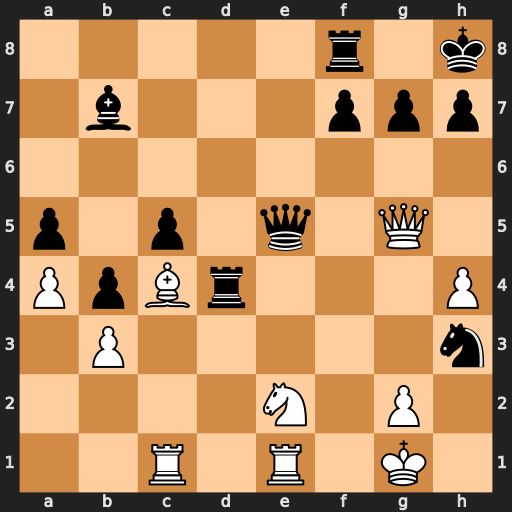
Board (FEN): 5r1k/1b3ppp/8/p1p1q1Q1/PpBr3P/1P5n/4N1P1/2R1R1K1
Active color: w
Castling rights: -
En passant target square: -
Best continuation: gxh3 Qxg5+ hxg5